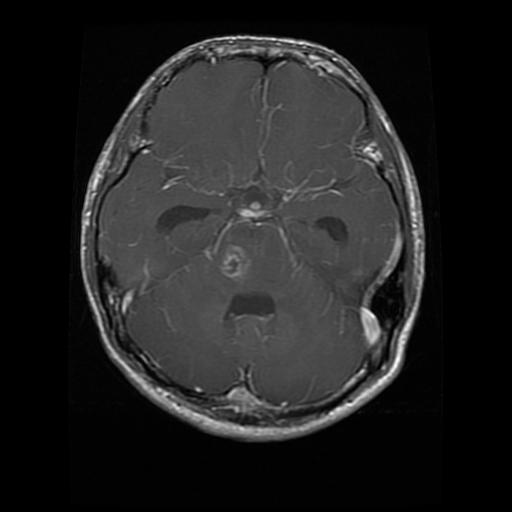
Label: glioma